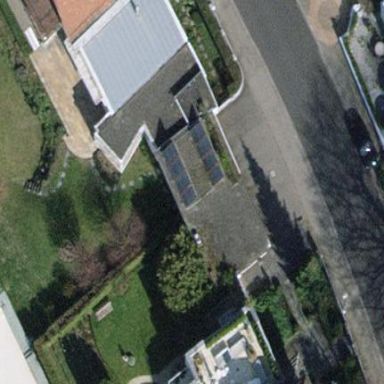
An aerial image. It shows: The building has flat roof that is oriented across.